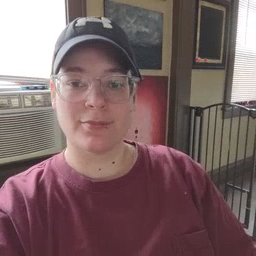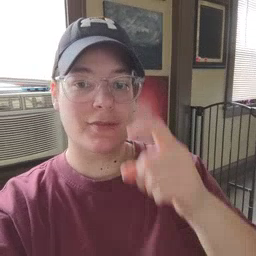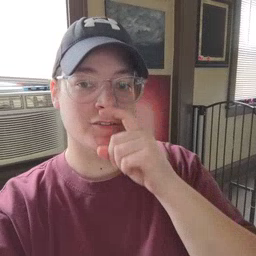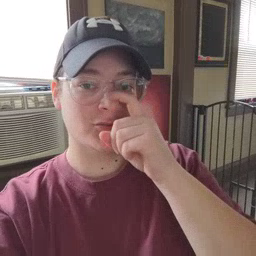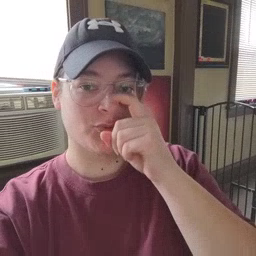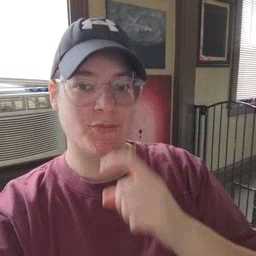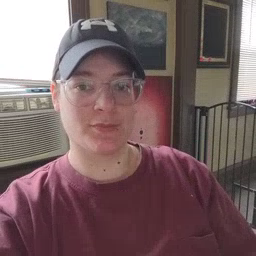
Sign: doll